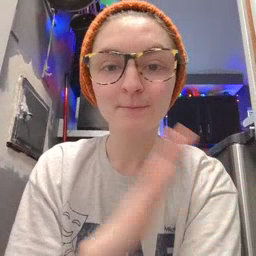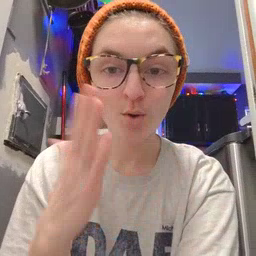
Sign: book